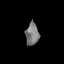
Tissue: lung
Cell type: T cells
Senescence score: 0.1896
Nuclear area (px): 284
Mean DAPI intensity: 124.507